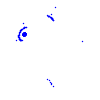
Particle: pion